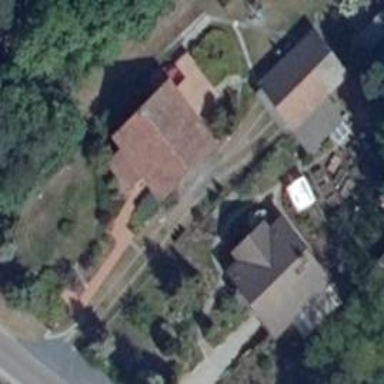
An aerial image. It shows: Gabled house with red roof oriented along its structure.